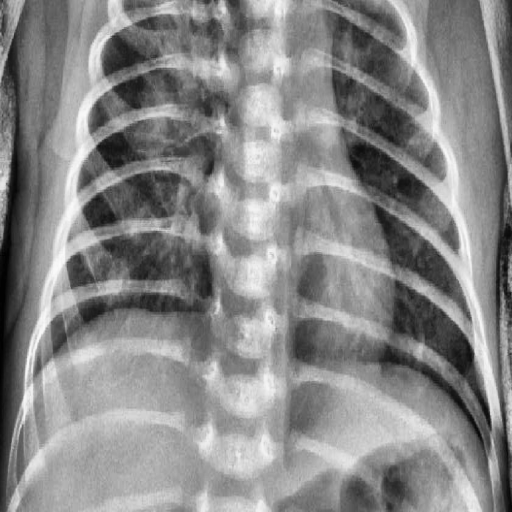
Finding: PNEUMONIA